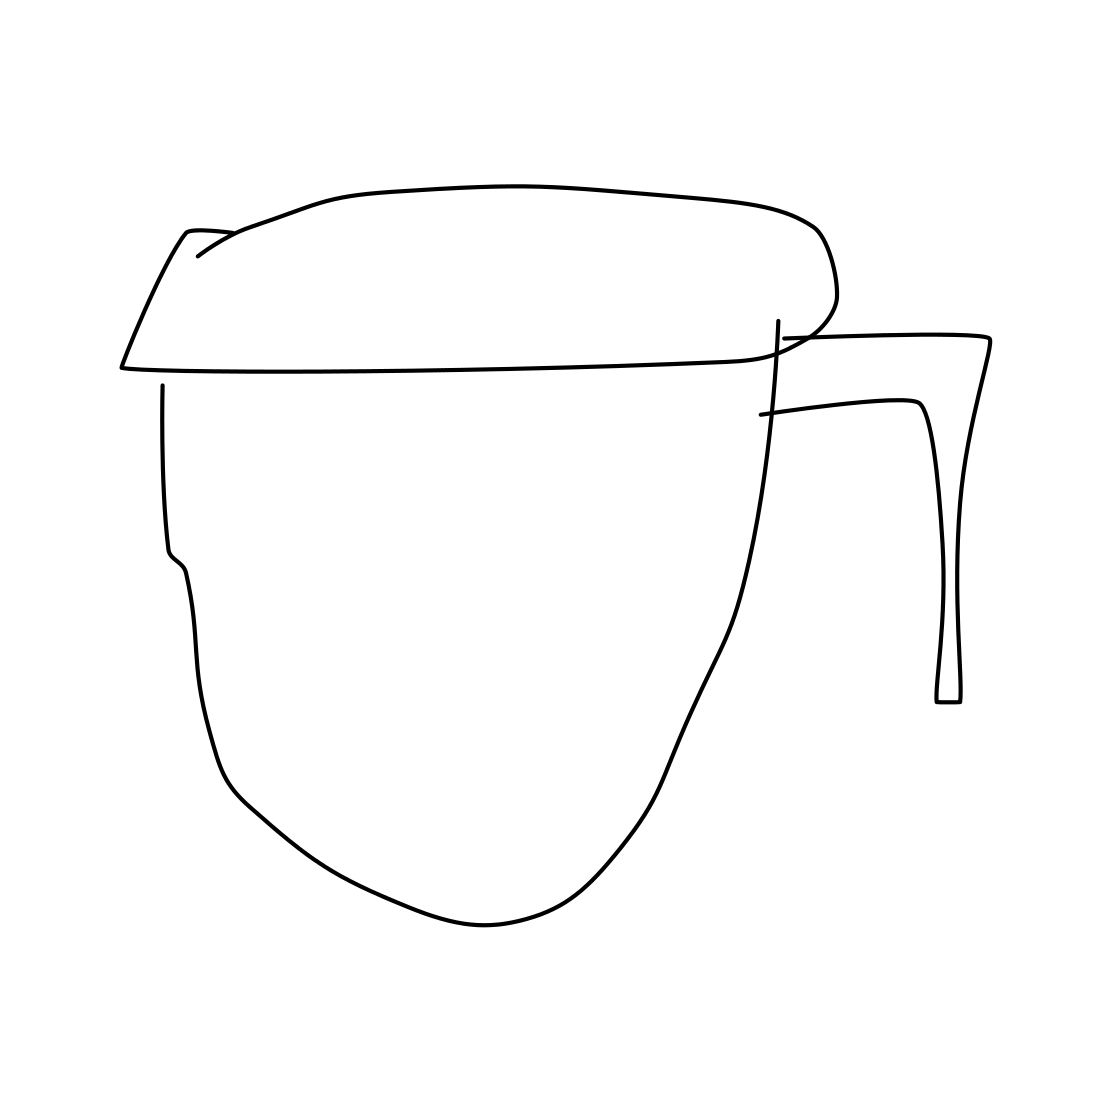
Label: mug